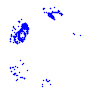
Particle: kaon